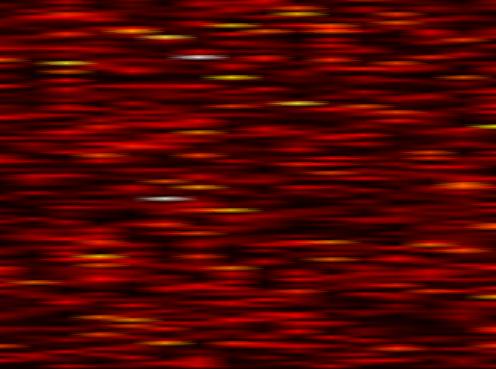
Label: UFMC